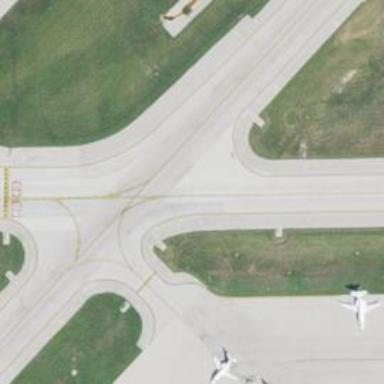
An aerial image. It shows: View of taxiway at the airport.